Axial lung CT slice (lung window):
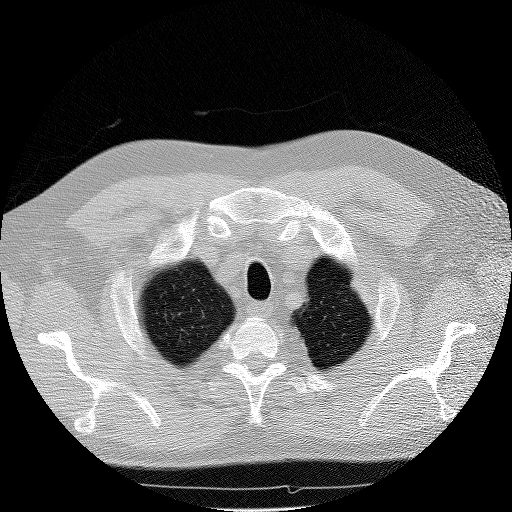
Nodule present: no